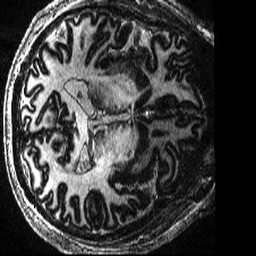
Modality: T1w
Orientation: axial
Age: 50
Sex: male
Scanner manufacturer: siemens
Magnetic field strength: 7 T
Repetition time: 4.3 s
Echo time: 0.00227 s